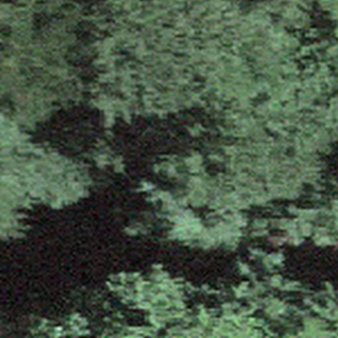
Label: other